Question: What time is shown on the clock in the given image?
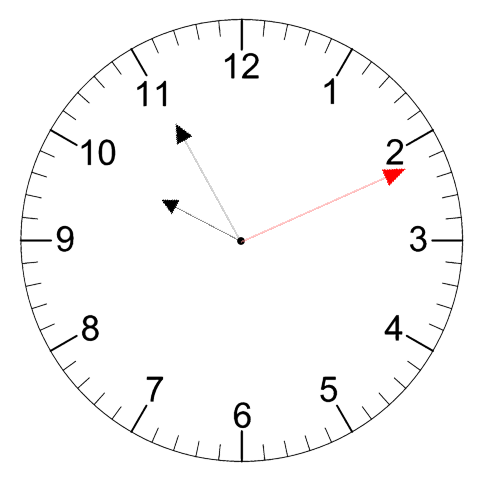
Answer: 09:55:11